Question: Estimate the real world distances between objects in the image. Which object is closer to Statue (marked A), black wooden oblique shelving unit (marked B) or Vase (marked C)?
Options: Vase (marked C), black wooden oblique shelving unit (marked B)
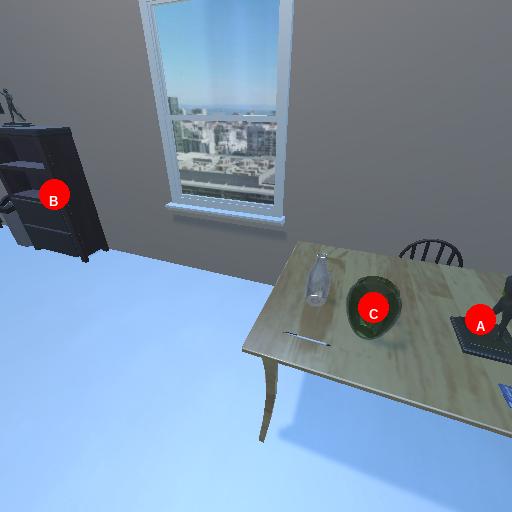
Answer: Vase (marked C)